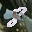
Label: 8